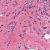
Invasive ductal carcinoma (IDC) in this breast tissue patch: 1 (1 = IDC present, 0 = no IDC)